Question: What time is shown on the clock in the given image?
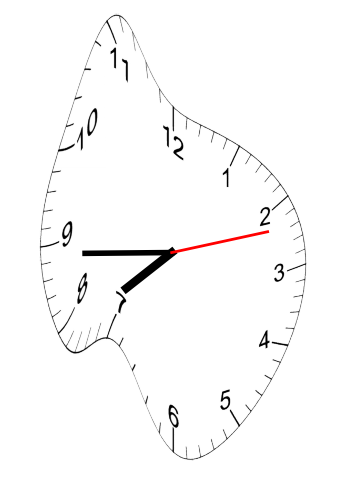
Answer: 07:44:12